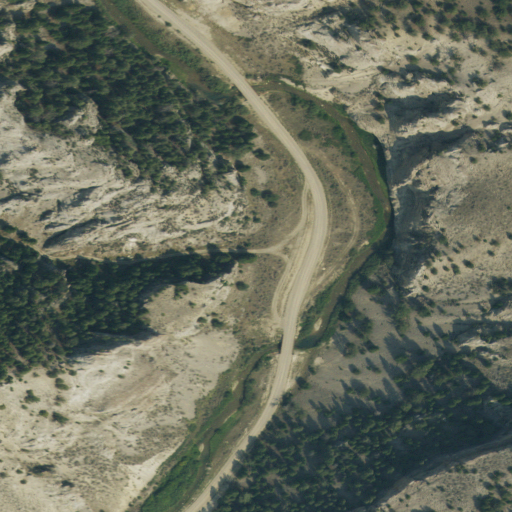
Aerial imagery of valley in Montana named Caboose Canyon containing shrub, grassland, and evergreen forest